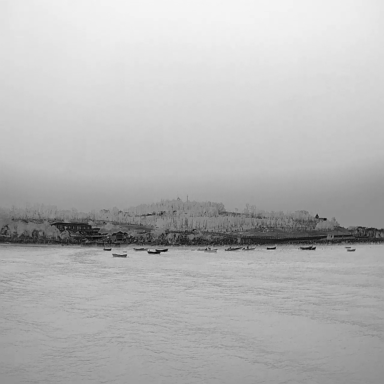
There are 13 bulk_carriers in the infrared image.